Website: macys
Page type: billing-address
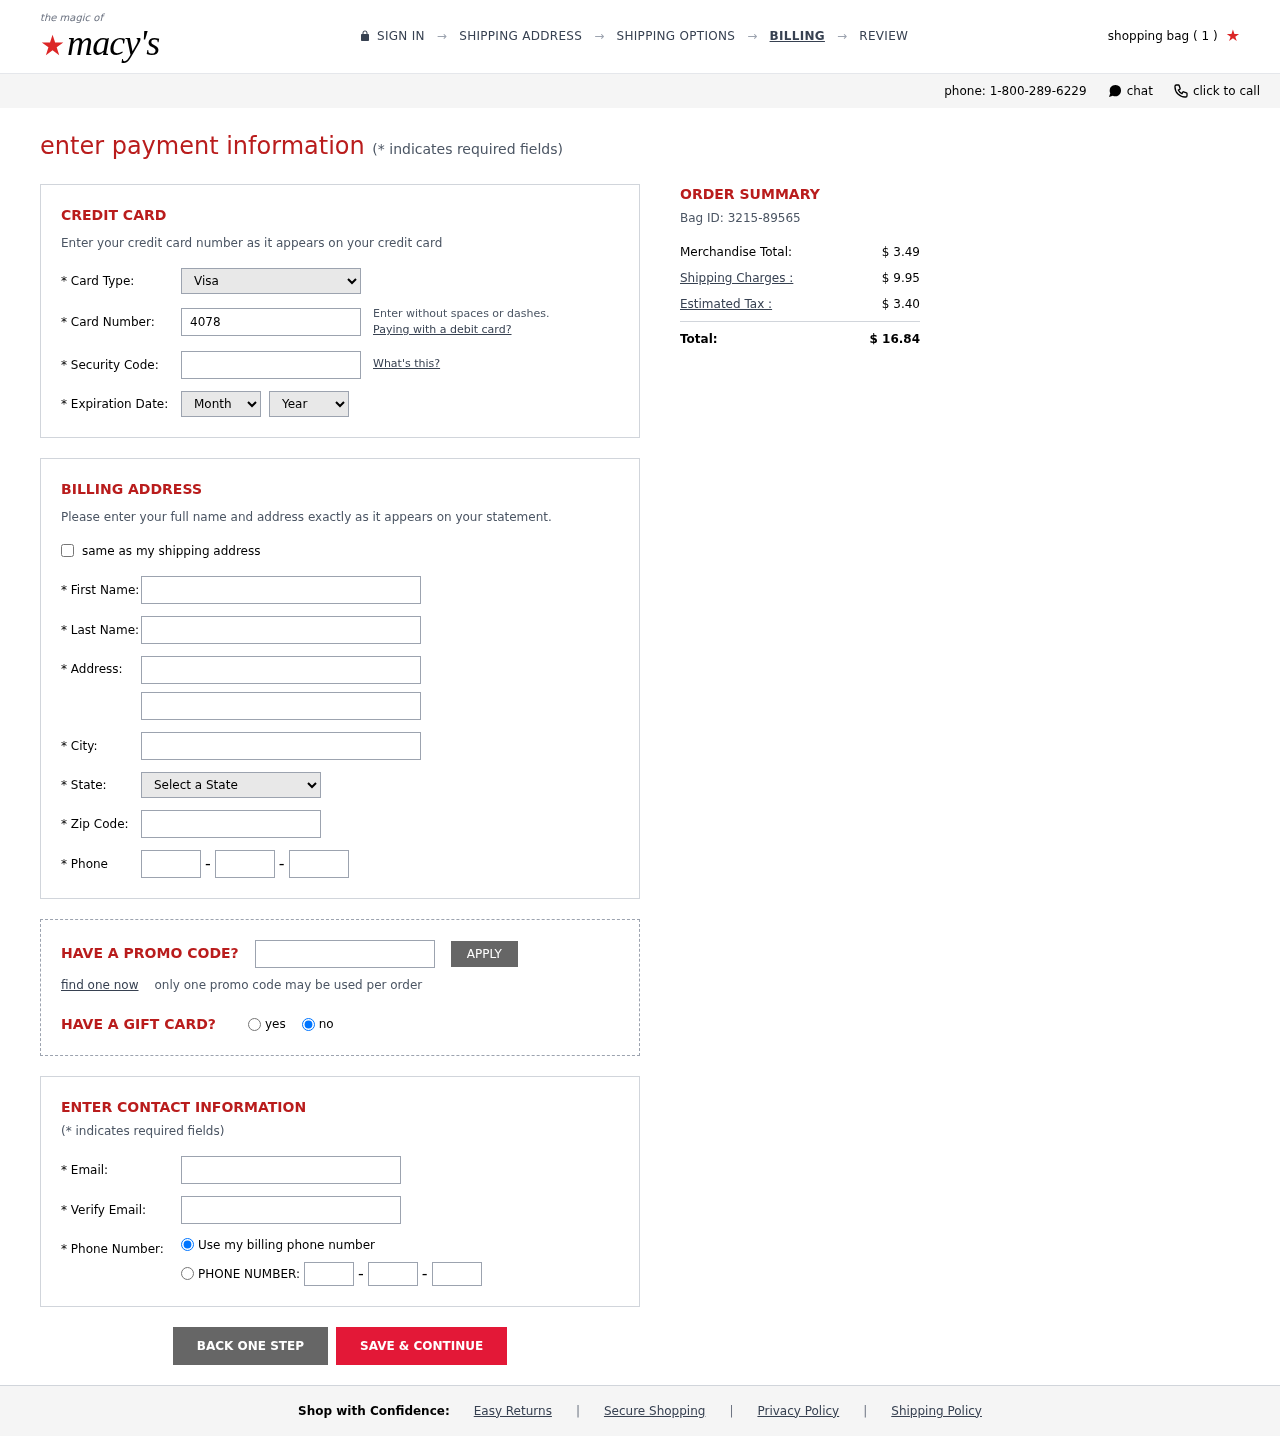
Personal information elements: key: PII_CARD_CVV
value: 219
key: PII_CARD_EXPIRY_MONTH
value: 02
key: PII_CARD_EXPIRY_YEAR
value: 29
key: PII_CARD_NUMBER
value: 4078 6887 5611 9229
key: PII_CARD_TYPE
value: Visa
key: PII_CITY
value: West Ninamouth
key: PII_EMAIL
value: jillhunt@gmail.com
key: PII_FIRSTNAME
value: Jill
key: PII_LASTNAME
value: Hunt
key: PII_PHONE_AREA
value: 628
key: PII_PHONE_PREFIX
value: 805
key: PII_PHONE_SUFFIX
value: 6929
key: PII_POSTCODE
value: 19467
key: PII_STATE_ABBR
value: HI
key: PII_STREET
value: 360 Kimberly Lane Suite 133
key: PII_STREET2
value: Apt. 725
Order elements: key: ORDER_NUM_ITEMS
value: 1
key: ORDER_ID
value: Bag ID: 3215-89565
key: ORDER_SUBTOTAL
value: $ 3.49
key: ORDER_SHIPPING_COST
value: $ 9.95
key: ORDER_TAX
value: $ 3.40
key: ORDER_TOTAL
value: $ 16.84